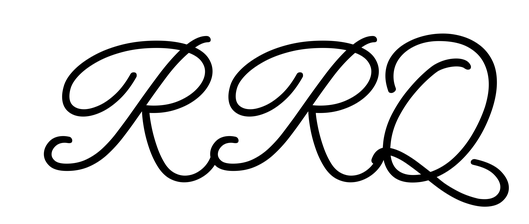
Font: MeowScript-Regular